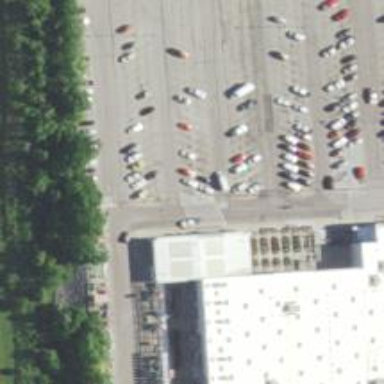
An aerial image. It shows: Trolley bay.